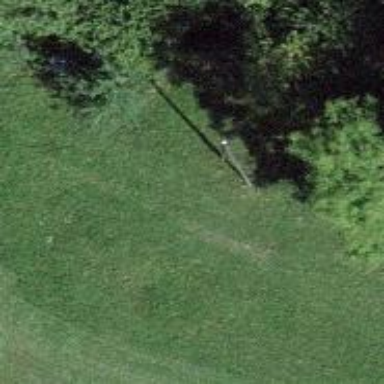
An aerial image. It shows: Power pole.